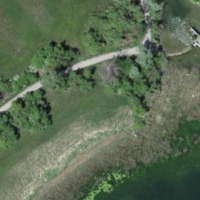
EUNIS habitat code: 16
Species observed at this site:
Buteo buteo
Fulica atra
Actitis hypoleucos